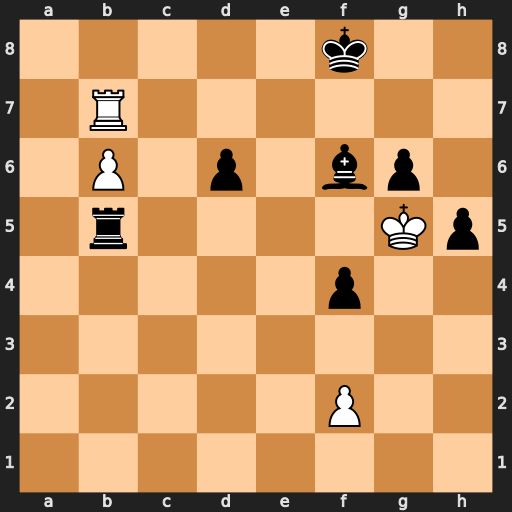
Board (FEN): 5k2/1R6/1P1p1bp1/1r4Kp/5p2/8/5P2/8
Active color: w
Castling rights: -
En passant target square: -
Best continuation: Kxf6 Ke8 Ke6